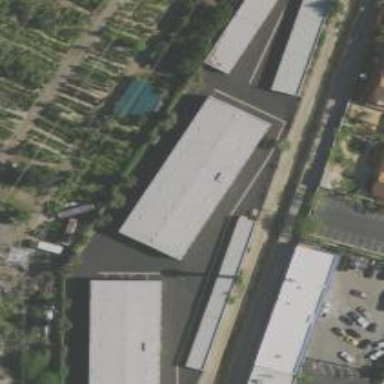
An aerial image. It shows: Warehouse used for storage rental.